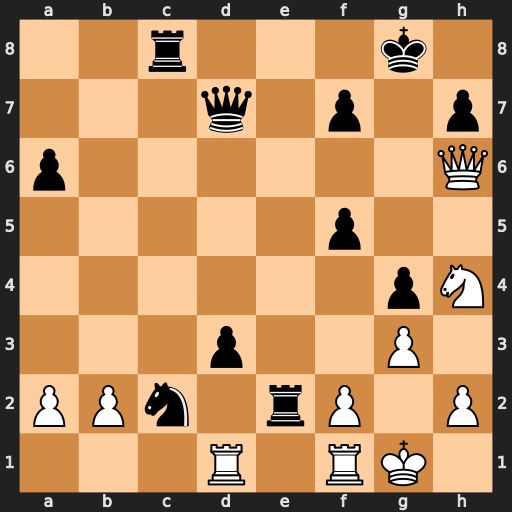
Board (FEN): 2r3k1/3q1p1p/p6Q/5p2/6pN/3p2P1/PPn1rP1P/3R1RK1
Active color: w
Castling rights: -
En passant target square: -
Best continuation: Qg5+ Kf8 Nxf5